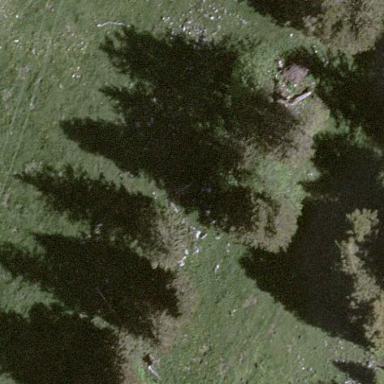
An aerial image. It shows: Forest area predominantly covered with needle-leaved trees.